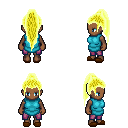
a pixel art fantasy rpg character, female body template, human, dark skin, teal tunic, magenta pants, gold extra-long topknot hairstyle, brown slippers, four views (front, back, left, right), 2x2 character sprite sheet, small pixel art, hard edges, no anti-aliasing